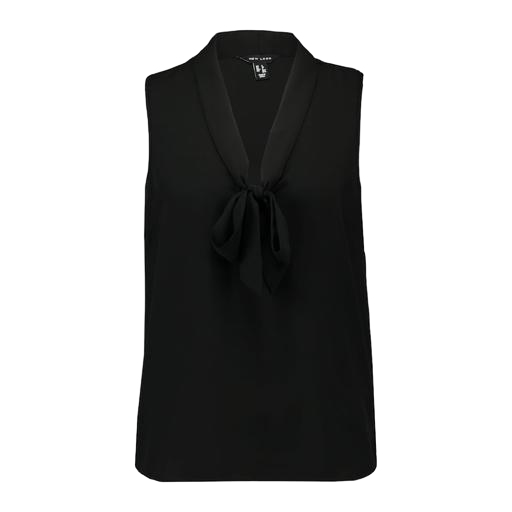
black tie neck tank top, black tie-neck top, black tie-front tank, white background